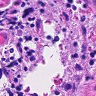
Metastatic tissue present: no